Aerial crown-view tile of a tropical tree (Barro Colorado Island, Panama), acquired 20240611:
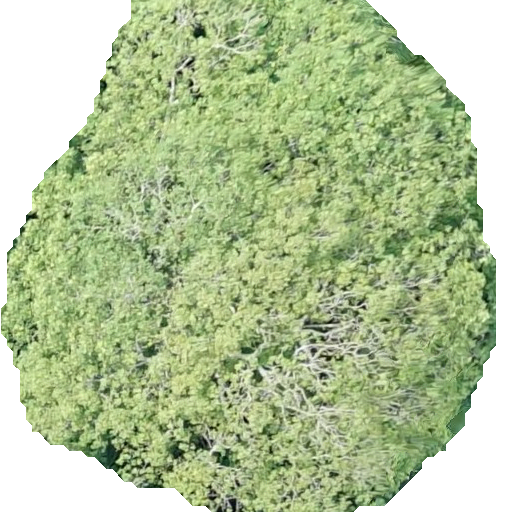
Species: Dipteryx oleifera
GBIF accepted scientific name: Dipteryx oleifera
Crown area: 325.667 m²